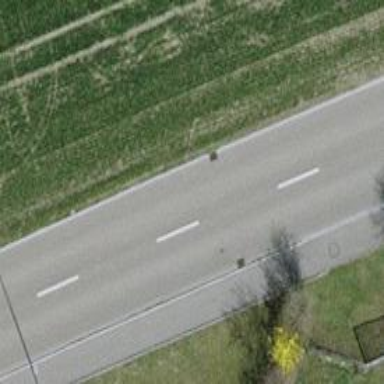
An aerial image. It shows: Tertiary road.